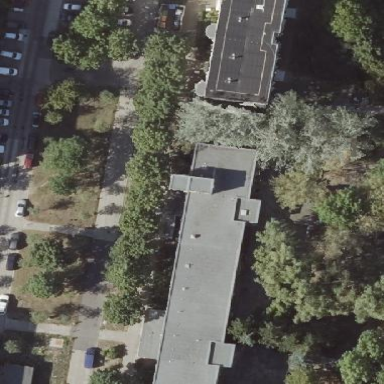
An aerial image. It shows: School building.